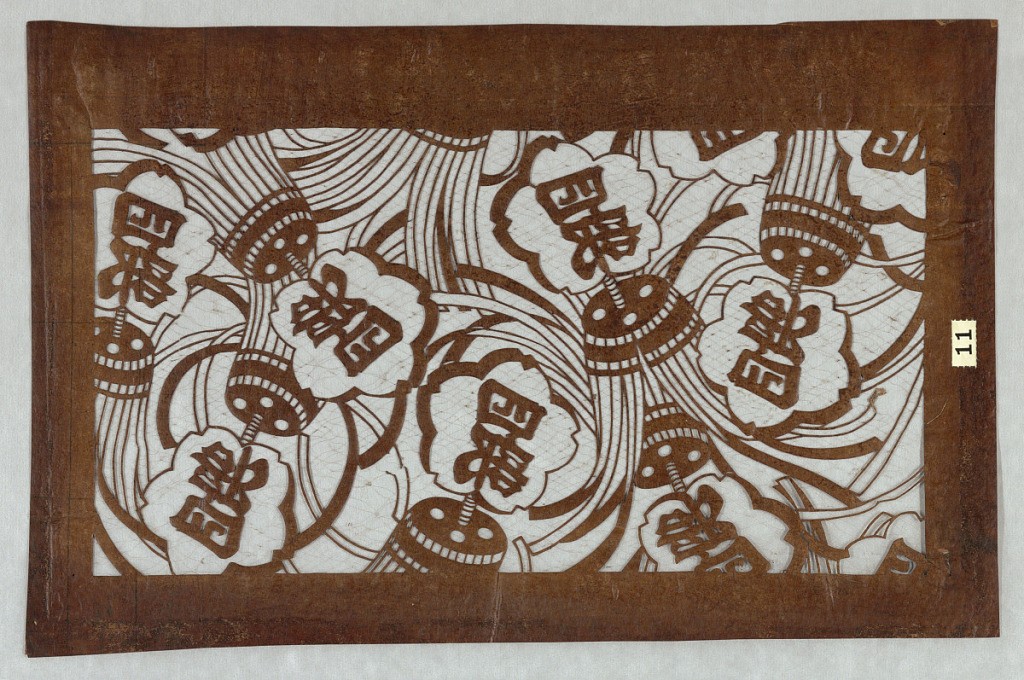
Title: Matoi Motif
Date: mid 18th - early 19th century
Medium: Mulberry paper (kozo washi) treated with fermented persimmon tannin (kakishibu), and silk threads (itoire)
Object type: Katagami
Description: In Japan, firefighters would use a unit called a matoi to put out fires. Each firehouse would have a unique matoi. This stencil represents team four. Edo is also known as the city of fires since houses were built from timber and paper. There were five hundred major fires known between 1951 and 1867. Matoi is a popular motif in ukiyo-e prints from the nineteenth century.